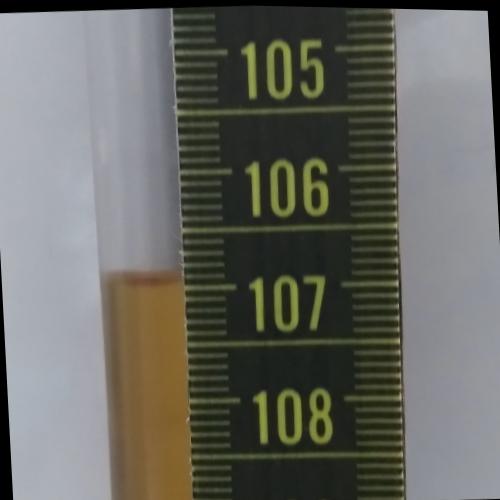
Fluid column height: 106.9 cm